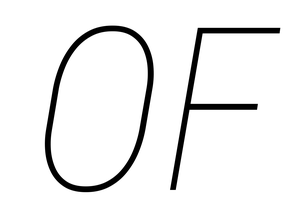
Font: Roboto-Italic_Condensed_Thin_Italic